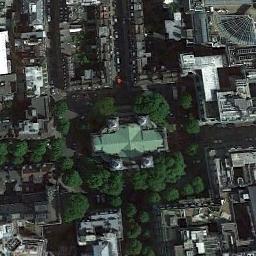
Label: church